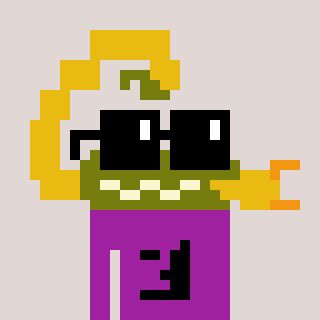
a pixel art character with square black sunglasses, a scorpion-shaped head and a magenta-colored body on a warm background